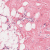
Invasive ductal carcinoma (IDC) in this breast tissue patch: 0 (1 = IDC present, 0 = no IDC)